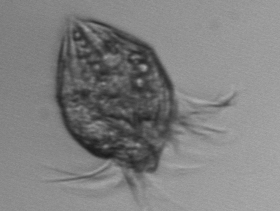
Label: Strombidium_morphotype1